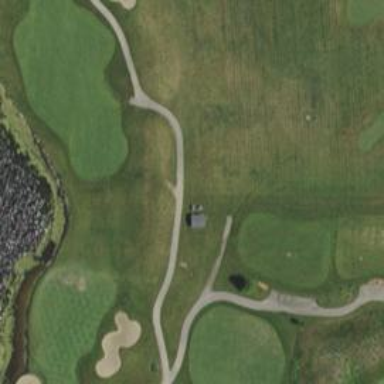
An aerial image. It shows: Pathway for golfing.